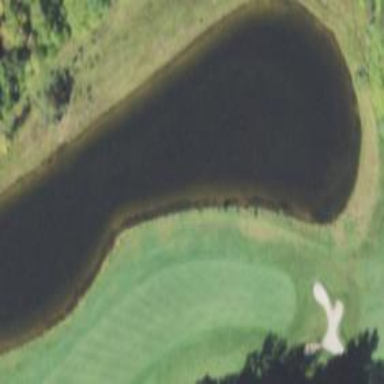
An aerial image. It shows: Picturesque scene of golf course with lateral water hazard.